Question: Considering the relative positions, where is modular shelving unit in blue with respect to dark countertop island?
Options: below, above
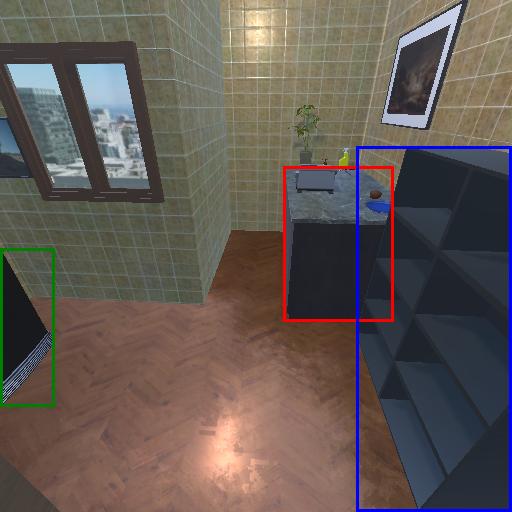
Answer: below